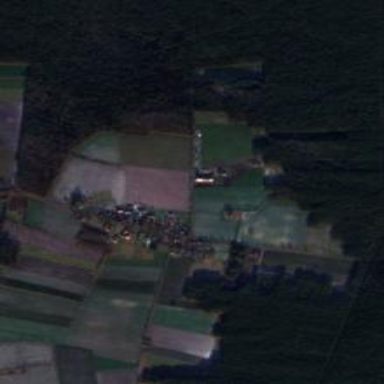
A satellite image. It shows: Village.